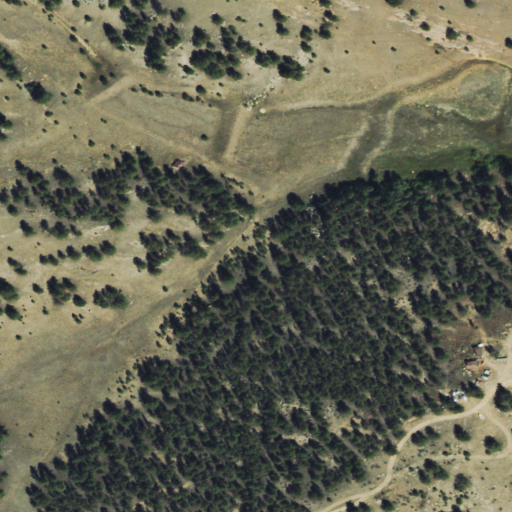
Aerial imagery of valley in Colorado named Alexander Draw containing evergreen forest, grassland, shrub, woody wetlands, and open development